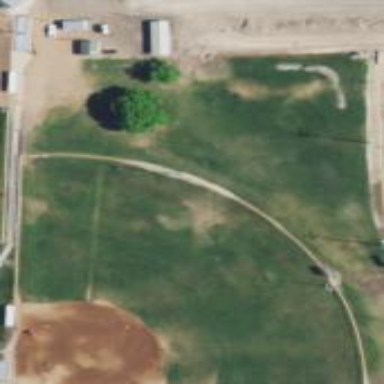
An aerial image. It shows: Pitch designated for baseball and softball activities.